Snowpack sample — Snodgrass Mountain, Crested Butte, Colorado (2/4/25, 12:06 PM MST)
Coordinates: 38.923, -106.968
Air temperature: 35 °F
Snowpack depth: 80 cm
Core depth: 60 cm
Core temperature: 32 °F
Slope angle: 14°, slope face: 78°
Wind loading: low
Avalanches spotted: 0
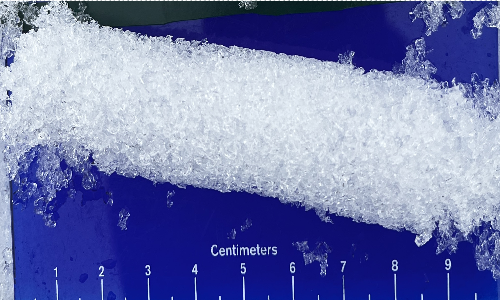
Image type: core
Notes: No avalanches nearby, unusually warm weather for the last month reported by residents, Collected 25 yards from treeline